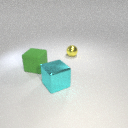
large cyan metal cube in front of small yellow metal sphere